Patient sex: M
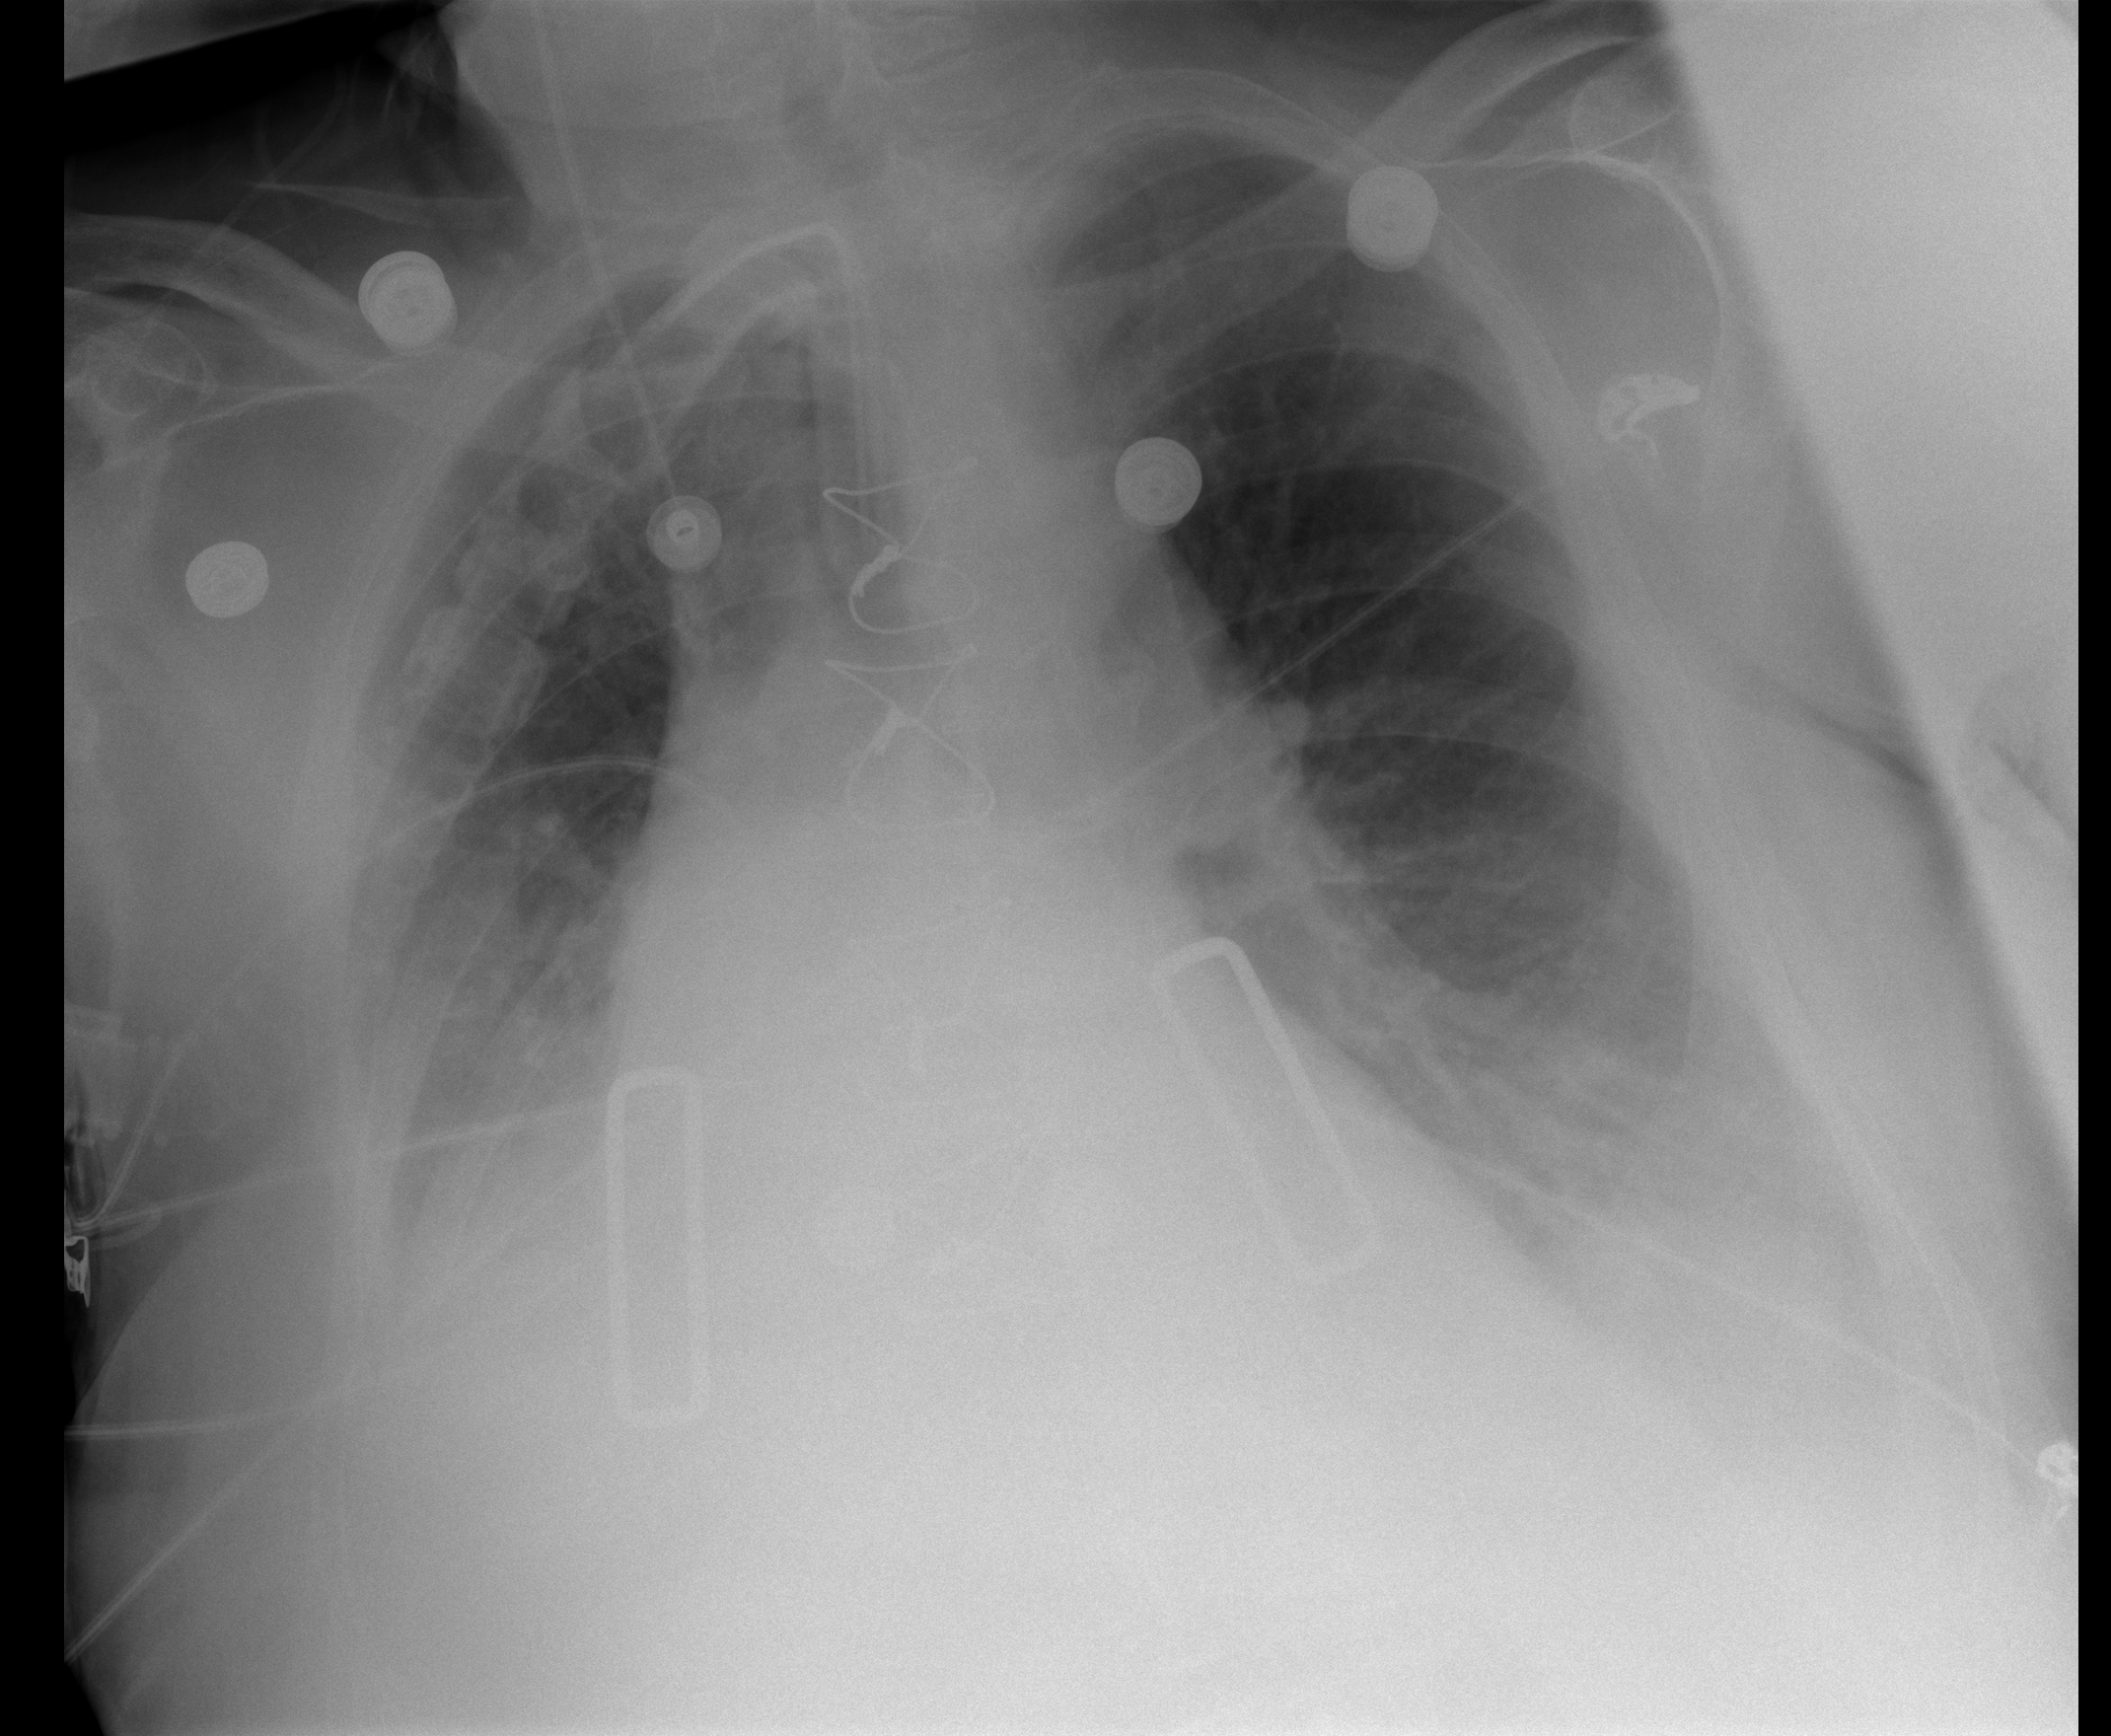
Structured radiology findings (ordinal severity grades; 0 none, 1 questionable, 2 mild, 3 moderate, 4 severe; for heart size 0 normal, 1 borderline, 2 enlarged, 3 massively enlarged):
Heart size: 3
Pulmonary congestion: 2
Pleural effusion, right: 2
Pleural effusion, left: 2
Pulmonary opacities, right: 1
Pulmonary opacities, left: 1
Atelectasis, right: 2
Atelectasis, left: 2